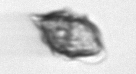
Label: Kryptoperidinium_triquetrum